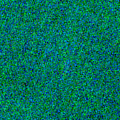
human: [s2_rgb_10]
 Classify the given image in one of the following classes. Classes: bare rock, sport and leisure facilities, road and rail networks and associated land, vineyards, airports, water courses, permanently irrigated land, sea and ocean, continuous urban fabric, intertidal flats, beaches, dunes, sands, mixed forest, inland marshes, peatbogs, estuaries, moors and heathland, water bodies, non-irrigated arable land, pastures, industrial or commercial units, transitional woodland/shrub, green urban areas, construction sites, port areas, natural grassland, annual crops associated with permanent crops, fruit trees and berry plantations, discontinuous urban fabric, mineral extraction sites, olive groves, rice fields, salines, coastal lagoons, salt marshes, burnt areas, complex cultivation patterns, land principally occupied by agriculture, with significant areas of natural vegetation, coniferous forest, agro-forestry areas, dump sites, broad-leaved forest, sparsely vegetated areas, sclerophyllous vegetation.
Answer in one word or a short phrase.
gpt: sea and ocean